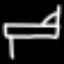
Label: bed